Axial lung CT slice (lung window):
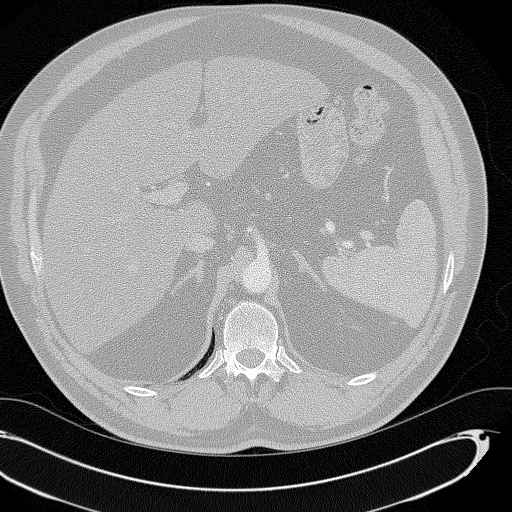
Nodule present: no